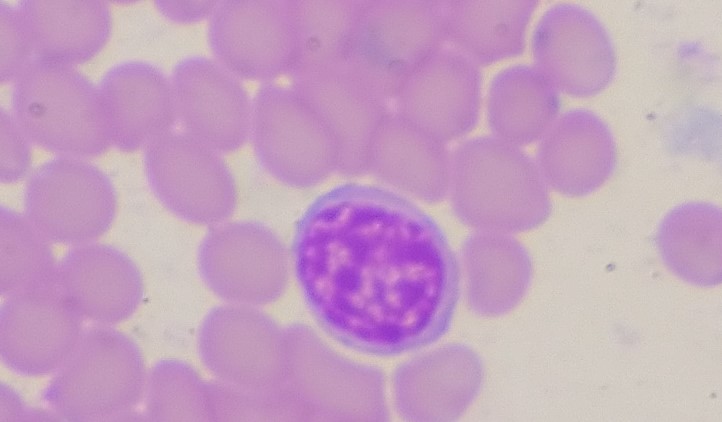
White blood cell type: Lymphocyte